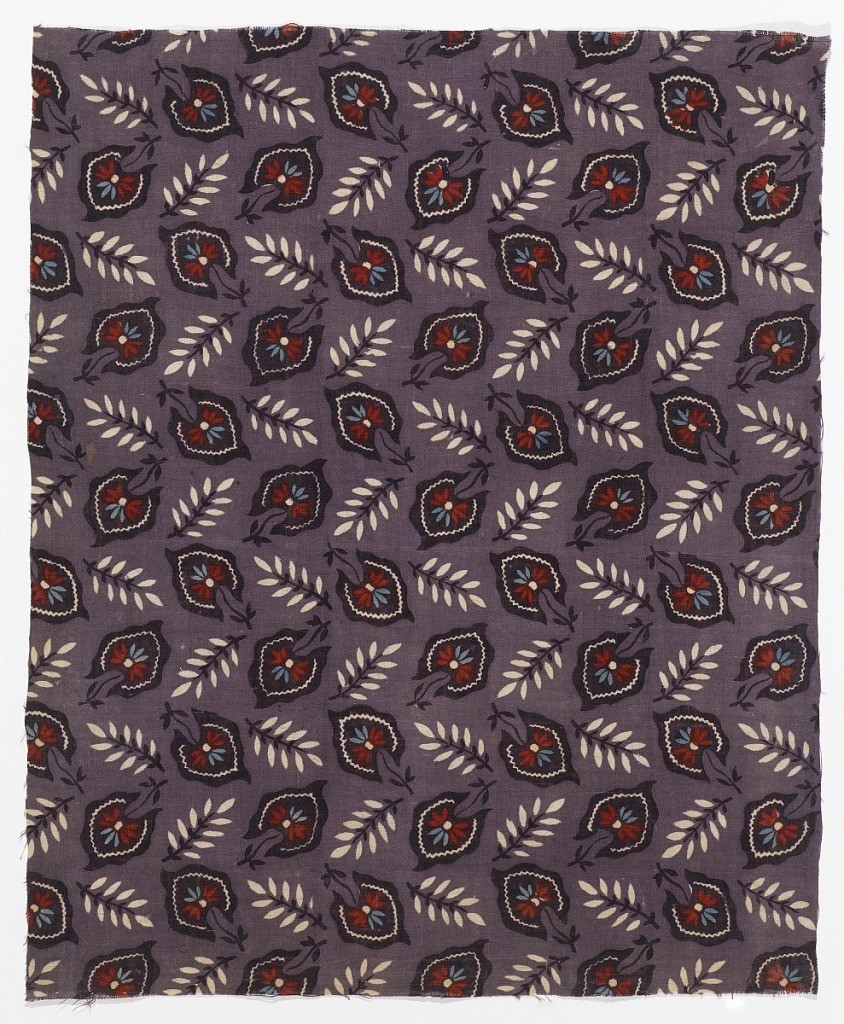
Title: Fragment
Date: early 19th century
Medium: cotton Technique: block printed on plain weave
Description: Half-drop repeat of four leaves on a medium purple background.